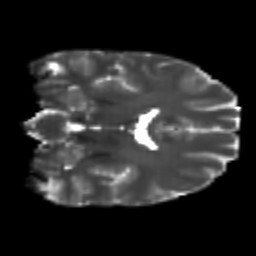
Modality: T2w
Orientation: coronal
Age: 22
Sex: male
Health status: healthy
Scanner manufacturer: philips
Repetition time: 7.384 s
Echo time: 0.08599 s